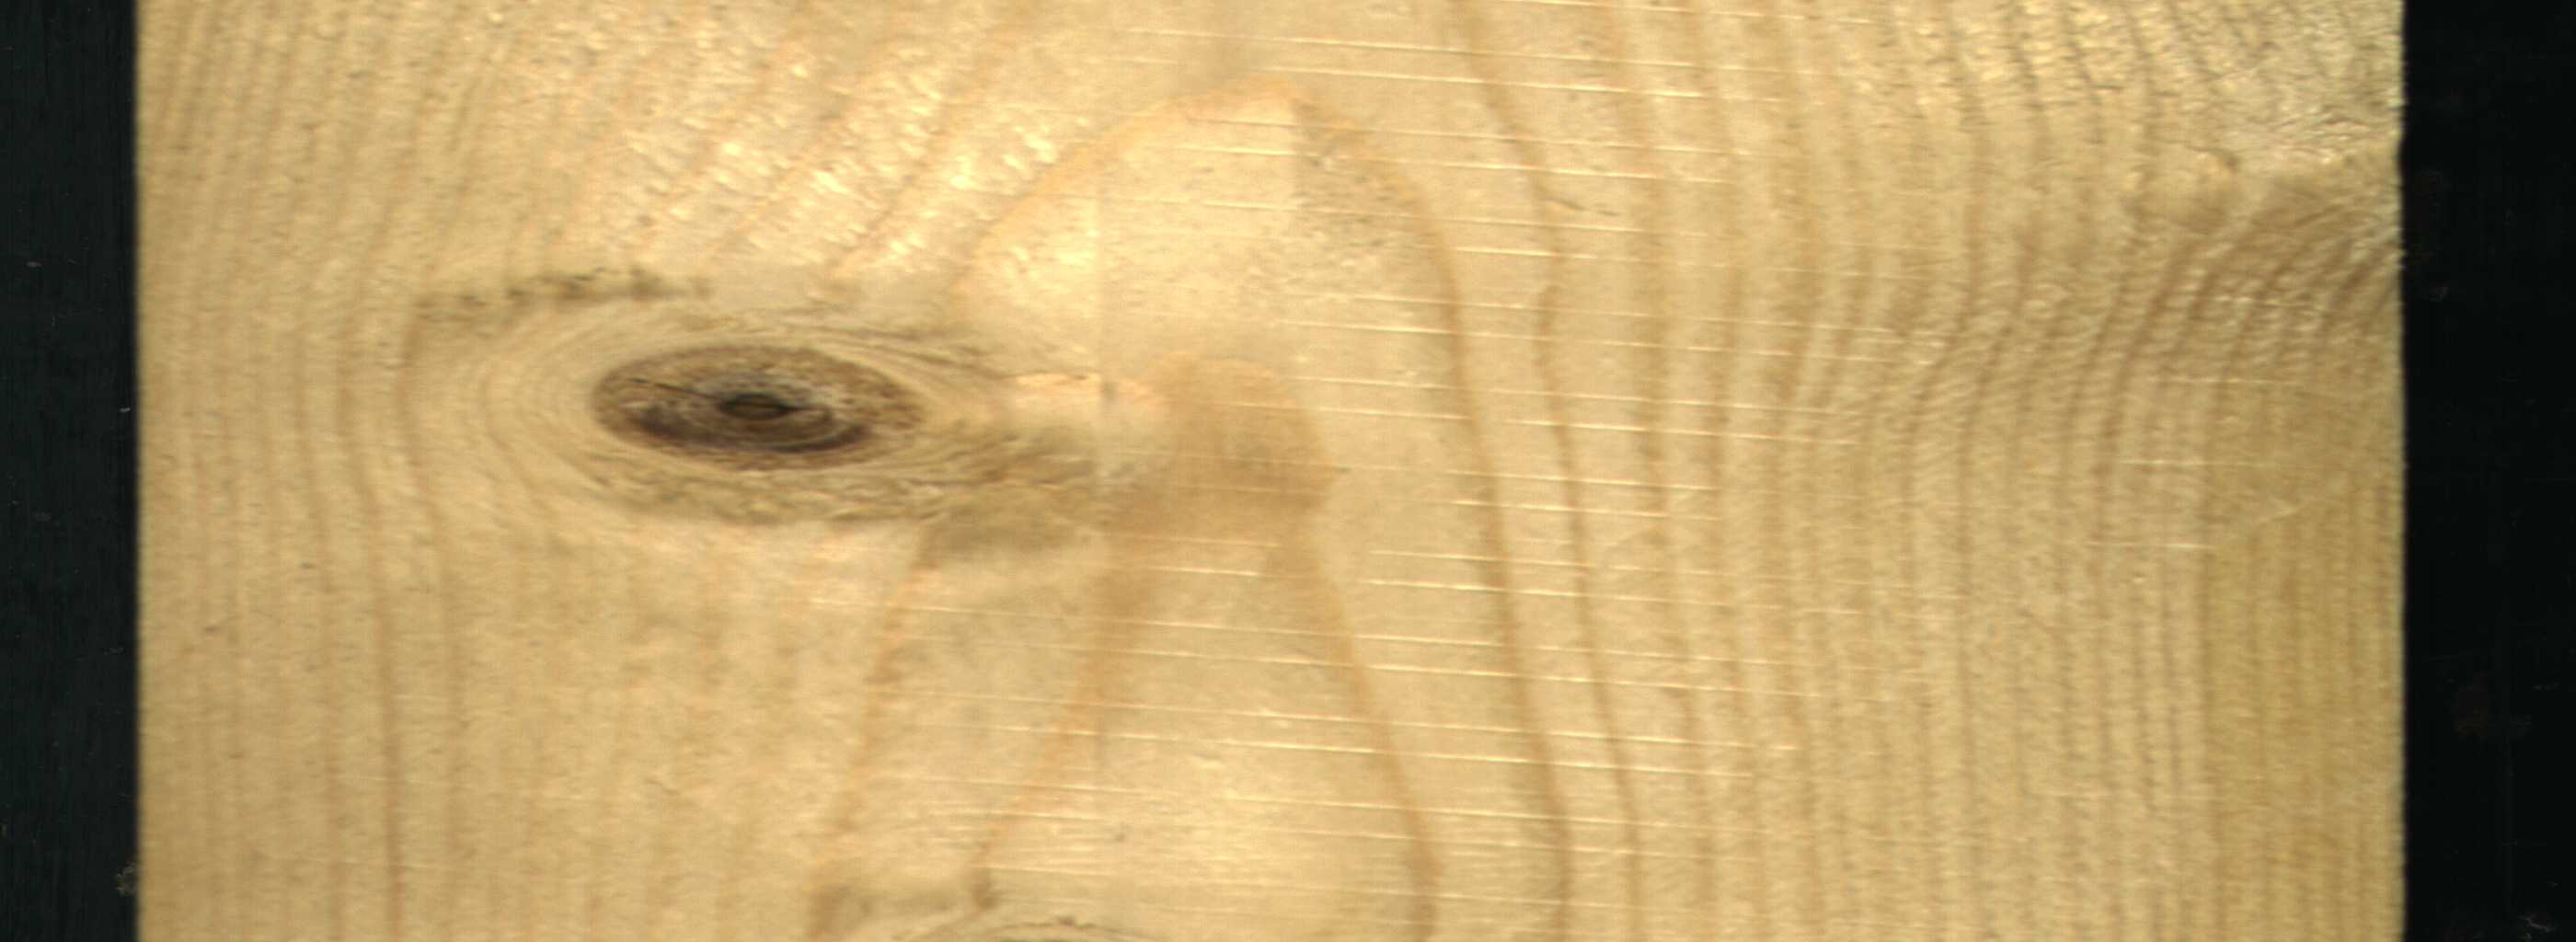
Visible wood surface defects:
Live_Knot